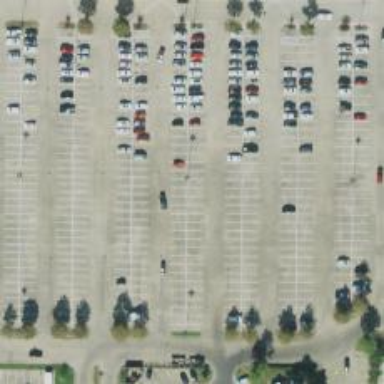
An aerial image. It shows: Parking space.